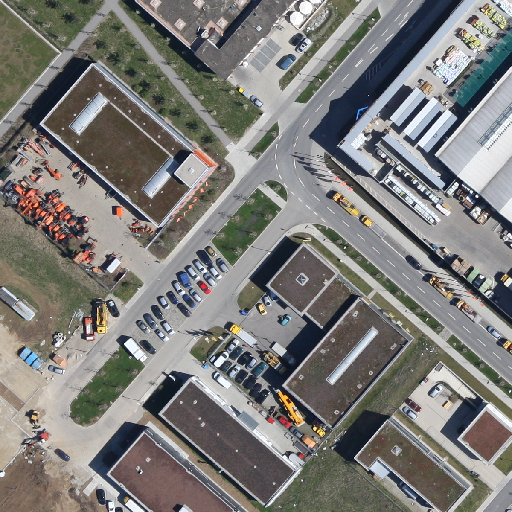
Referring expression: vehicle in the parking area